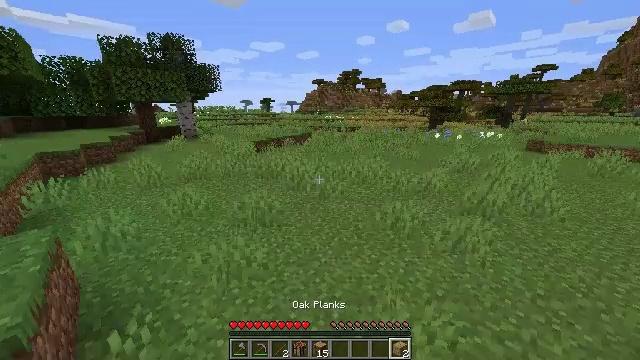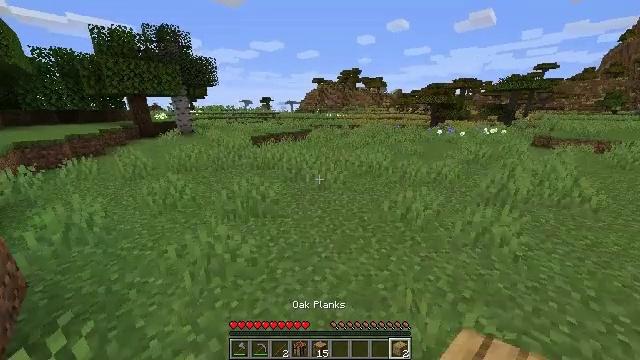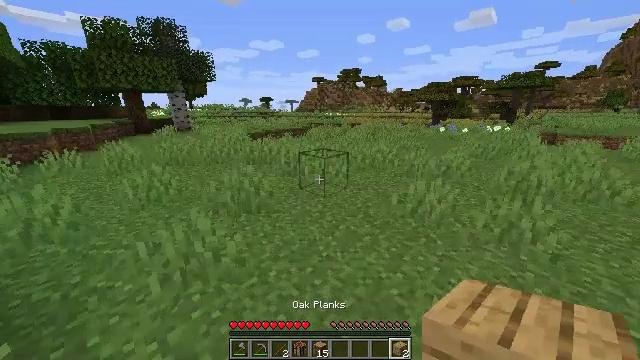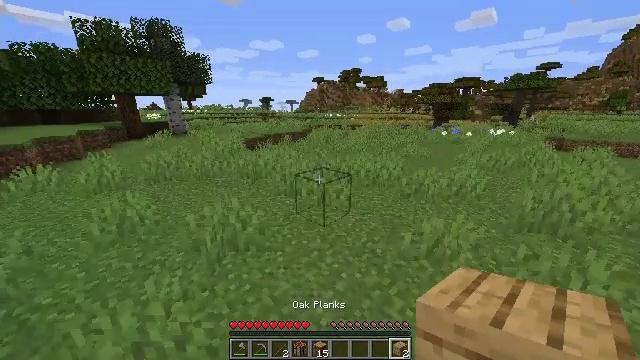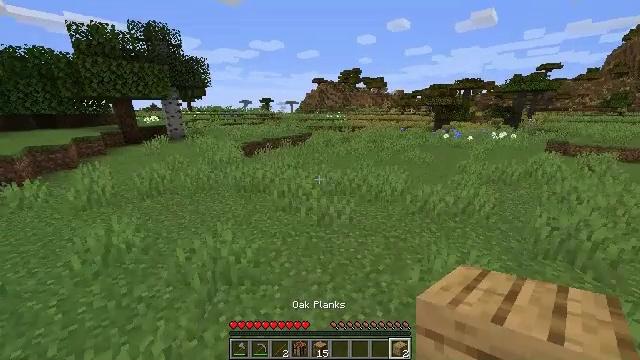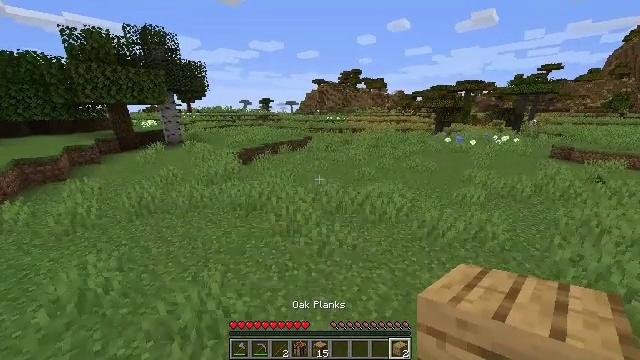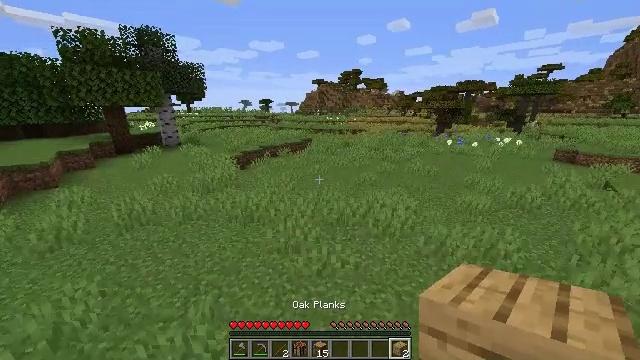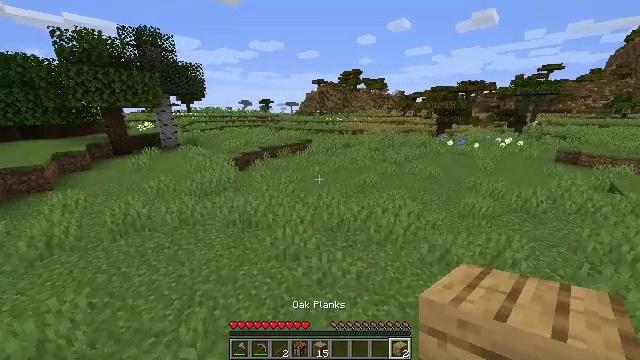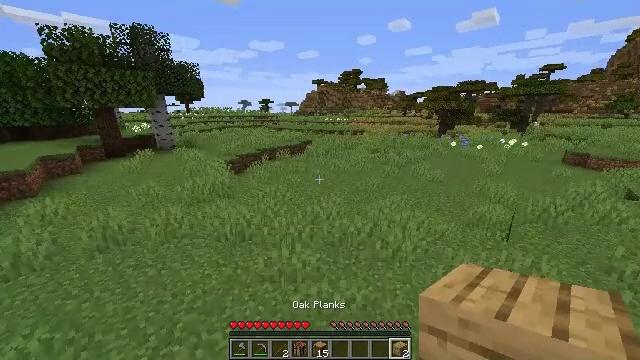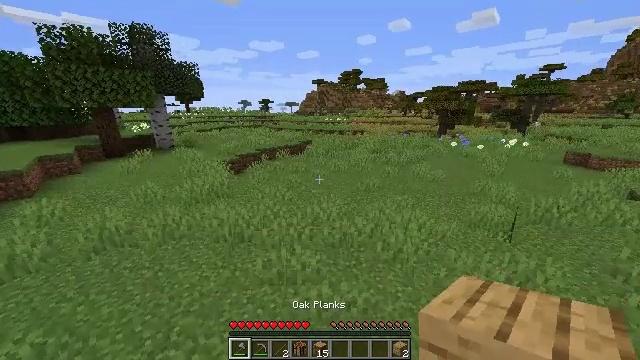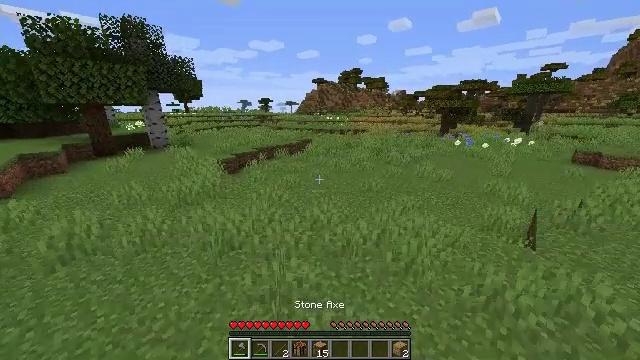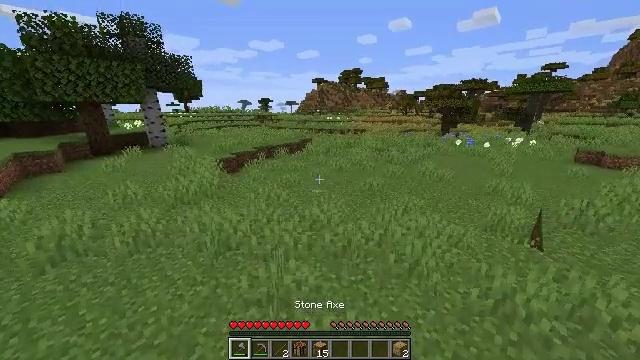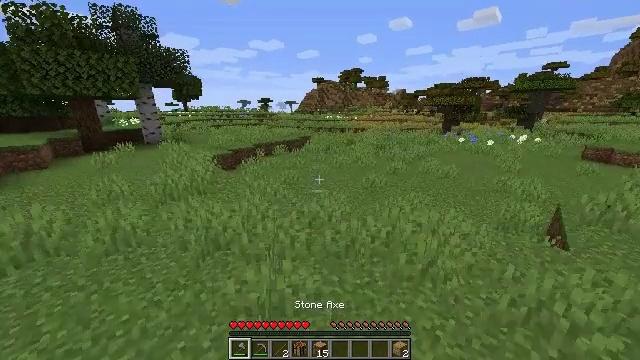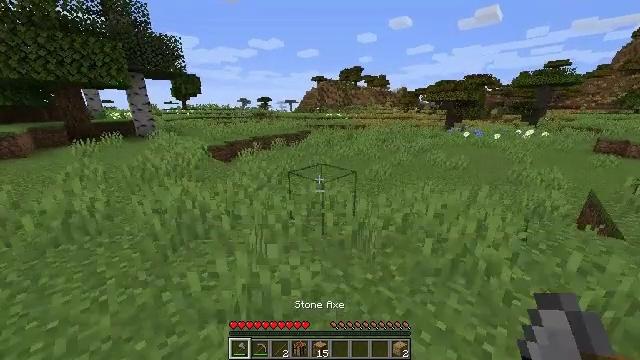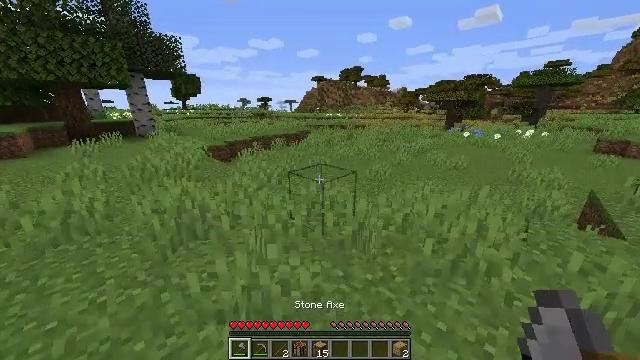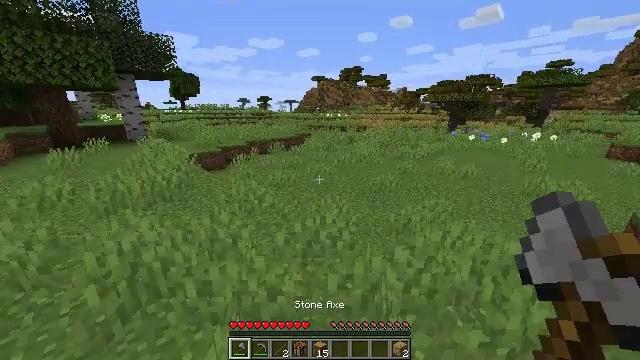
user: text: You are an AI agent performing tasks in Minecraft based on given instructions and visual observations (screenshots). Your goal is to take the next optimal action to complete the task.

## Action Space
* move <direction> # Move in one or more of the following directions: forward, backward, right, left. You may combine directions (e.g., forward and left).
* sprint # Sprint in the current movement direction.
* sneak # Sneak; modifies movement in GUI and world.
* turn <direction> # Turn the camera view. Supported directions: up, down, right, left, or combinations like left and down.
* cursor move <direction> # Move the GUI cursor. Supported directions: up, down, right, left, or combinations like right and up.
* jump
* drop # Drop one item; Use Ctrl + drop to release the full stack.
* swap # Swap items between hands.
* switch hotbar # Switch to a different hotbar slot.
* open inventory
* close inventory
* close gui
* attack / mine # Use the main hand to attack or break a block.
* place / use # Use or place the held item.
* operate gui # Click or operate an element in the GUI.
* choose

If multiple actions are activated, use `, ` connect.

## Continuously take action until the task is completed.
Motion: motion action
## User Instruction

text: Gather grass by holding the left mouse button.
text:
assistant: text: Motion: move forward, jump
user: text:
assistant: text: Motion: move forward, jump
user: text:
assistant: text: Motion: move forward, jump
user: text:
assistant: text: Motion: move forward, jump
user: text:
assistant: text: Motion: move forward, jump
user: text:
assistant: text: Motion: move forward, jump
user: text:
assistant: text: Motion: move forward, jump
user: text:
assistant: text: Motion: move forward, jump
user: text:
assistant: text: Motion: move forward, jump, switch to hotbar 1
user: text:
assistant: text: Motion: move forward, jump, switch to hotbar 1
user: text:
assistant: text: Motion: move forward, jump, switch to hotbar 1
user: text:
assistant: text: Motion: move forward, jump
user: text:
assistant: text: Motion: move forward, jump
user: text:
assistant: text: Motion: move forward, jump
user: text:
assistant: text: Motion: move forward, jump
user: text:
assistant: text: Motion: move forward, turn left and down, jump
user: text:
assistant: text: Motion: move forward, turn left and down, jump
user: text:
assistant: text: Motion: move forward, turn left, jump
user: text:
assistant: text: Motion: move forward, turn left, jump
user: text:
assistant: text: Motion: move forward, turn left, jump
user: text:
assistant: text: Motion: move forward, turn left, jump
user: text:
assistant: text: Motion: move forward, turn left, jump
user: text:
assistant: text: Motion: move forward, turn left and down, jump
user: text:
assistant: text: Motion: move forward, turn down, jump
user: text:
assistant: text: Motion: move forward, jump
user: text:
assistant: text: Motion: move forward, jump
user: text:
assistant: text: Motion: move forward, jump
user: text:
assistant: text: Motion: move forward, jump
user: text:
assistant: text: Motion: move forward, jump
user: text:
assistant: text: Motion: move forward, jump